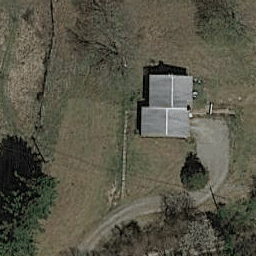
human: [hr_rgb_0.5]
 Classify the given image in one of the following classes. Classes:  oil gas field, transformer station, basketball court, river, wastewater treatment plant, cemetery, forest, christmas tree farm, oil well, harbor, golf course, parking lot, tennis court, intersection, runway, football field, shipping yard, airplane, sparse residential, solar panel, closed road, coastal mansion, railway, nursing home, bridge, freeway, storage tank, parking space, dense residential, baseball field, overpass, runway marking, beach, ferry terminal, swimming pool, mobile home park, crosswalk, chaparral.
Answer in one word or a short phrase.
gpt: sparse residential